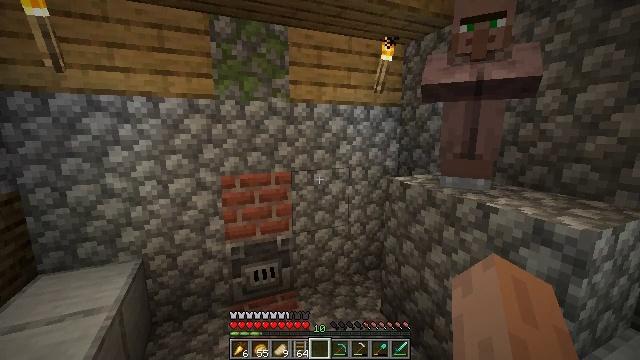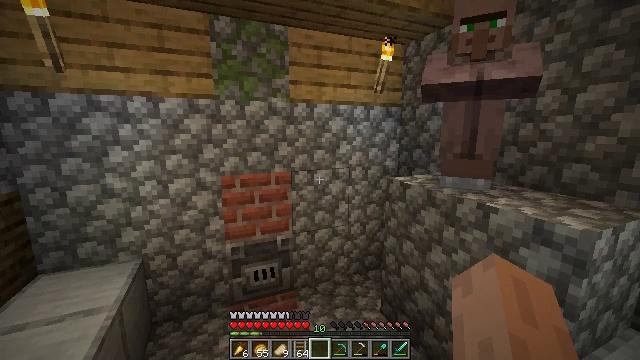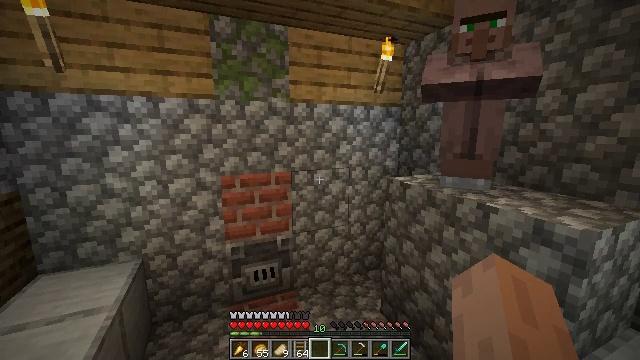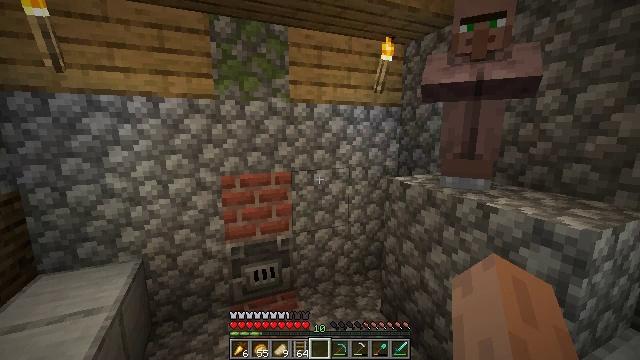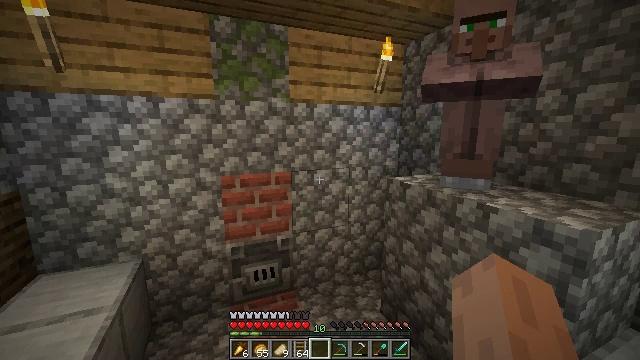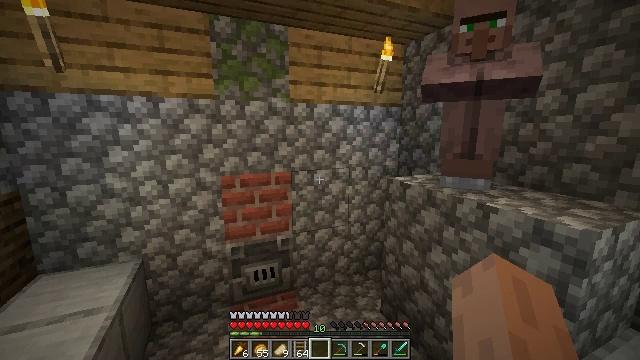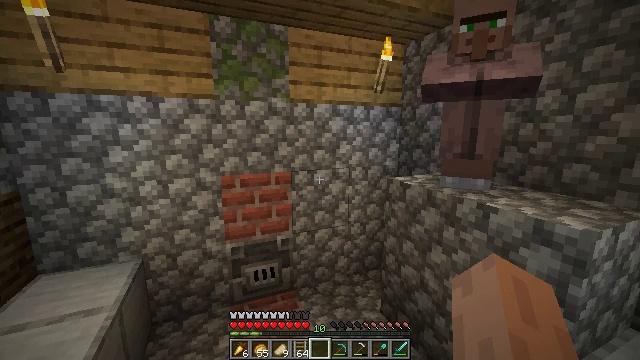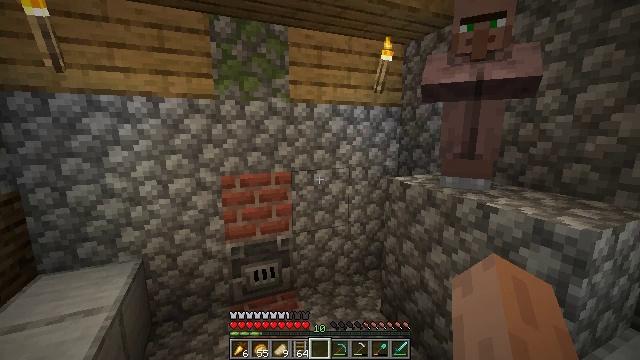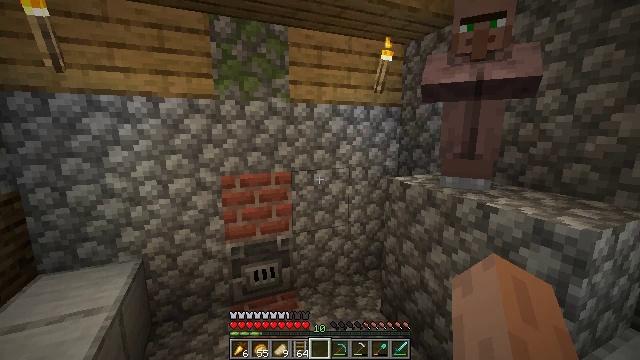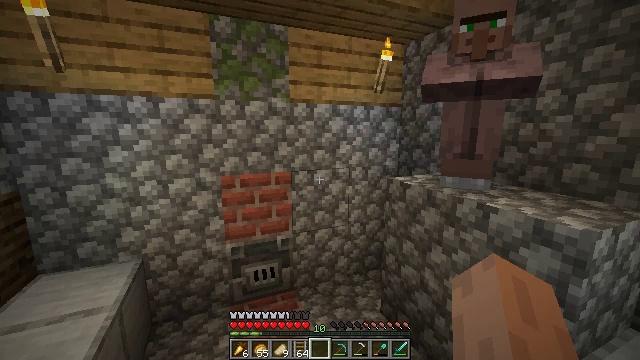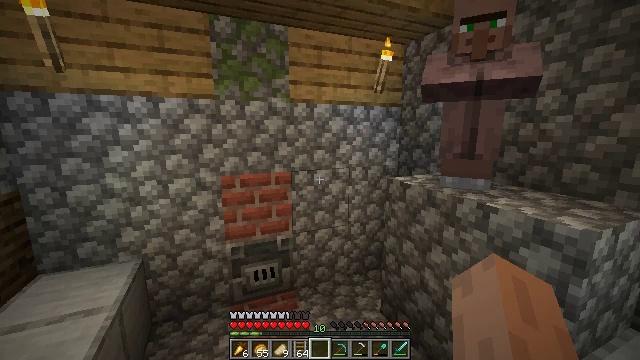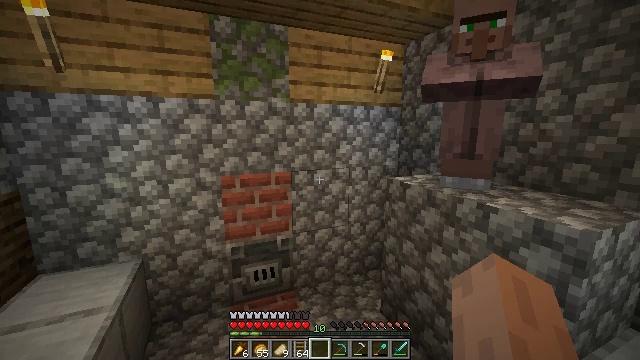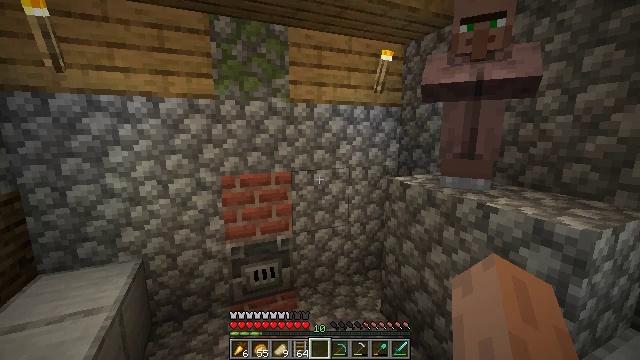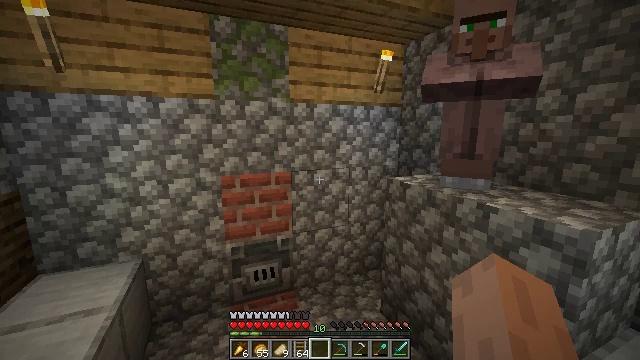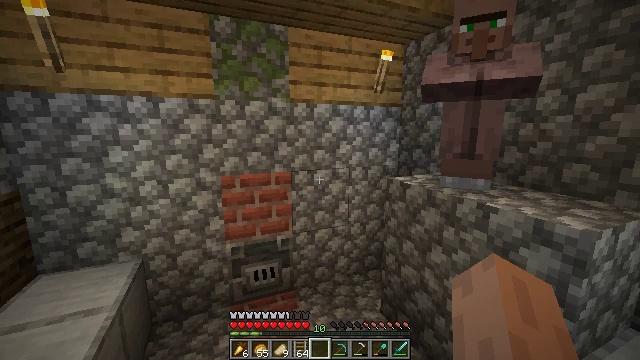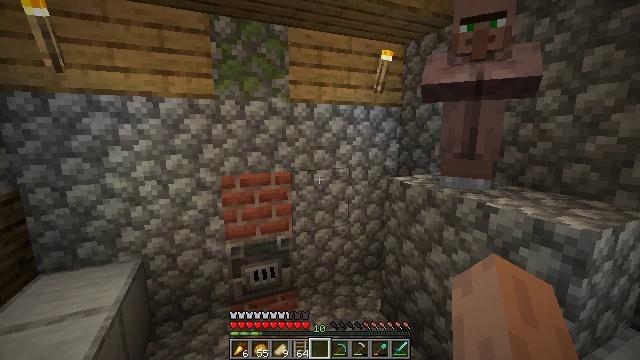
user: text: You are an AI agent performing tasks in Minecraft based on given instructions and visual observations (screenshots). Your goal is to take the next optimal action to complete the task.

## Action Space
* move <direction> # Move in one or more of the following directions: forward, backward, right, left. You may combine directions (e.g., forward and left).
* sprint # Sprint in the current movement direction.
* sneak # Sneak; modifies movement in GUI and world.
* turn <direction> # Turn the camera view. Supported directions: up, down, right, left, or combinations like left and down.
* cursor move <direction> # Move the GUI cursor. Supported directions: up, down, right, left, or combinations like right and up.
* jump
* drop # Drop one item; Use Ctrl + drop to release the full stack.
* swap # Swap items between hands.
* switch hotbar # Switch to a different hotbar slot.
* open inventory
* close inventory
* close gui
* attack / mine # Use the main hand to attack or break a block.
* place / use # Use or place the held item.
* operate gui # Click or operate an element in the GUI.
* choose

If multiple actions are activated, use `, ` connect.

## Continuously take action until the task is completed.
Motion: motion action
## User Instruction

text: Destroy the brick block.
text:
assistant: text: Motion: no_op
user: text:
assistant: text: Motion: no_op
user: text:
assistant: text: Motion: no_op
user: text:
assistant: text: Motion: no_op
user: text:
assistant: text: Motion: no_op
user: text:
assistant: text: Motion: no_op
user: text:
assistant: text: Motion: no_op
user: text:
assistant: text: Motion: no_op
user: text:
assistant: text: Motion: no_op
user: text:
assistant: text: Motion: no_op
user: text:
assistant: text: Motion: no_op
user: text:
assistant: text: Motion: no_op
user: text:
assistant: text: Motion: no_op
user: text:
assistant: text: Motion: no_op
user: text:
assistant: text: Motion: no_op
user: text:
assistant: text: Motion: no_op
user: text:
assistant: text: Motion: no_op
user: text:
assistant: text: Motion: no_op
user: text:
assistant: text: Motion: no_op
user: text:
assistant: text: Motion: no_op
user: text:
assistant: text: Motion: no_op
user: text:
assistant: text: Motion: no_op
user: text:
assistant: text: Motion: no_op
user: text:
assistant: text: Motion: no_op
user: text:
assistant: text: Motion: no_op
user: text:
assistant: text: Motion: no_op
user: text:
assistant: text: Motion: no_op
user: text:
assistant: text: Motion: no_op
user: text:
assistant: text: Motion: no_op
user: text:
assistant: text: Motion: no_op